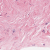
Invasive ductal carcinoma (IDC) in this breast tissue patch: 0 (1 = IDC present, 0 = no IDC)